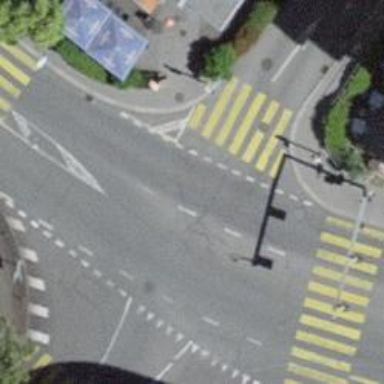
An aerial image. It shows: Road with traffic signals.